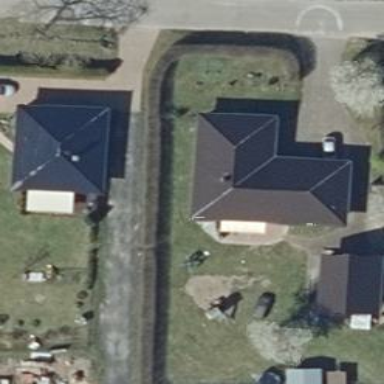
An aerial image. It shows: Simple and straightforward house.